Field crop: tomato
Growth stage: 1
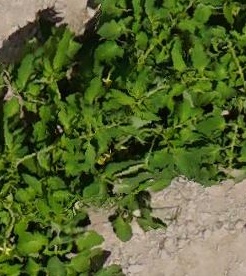
Species: tomato